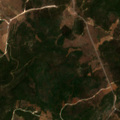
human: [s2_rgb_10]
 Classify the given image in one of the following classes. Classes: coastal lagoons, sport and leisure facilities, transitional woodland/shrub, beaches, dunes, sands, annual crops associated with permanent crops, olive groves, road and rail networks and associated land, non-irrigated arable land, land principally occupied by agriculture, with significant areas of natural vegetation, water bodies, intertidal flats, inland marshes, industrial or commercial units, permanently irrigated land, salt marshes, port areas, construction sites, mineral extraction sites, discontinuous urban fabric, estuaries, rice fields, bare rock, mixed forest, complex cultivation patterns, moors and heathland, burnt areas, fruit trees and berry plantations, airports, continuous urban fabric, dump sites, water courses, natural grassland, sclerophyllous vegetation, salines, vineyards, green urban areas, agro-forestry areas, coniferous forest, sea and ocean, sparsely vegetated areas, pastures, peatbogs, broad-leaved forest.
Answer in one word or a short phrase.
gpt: olive groves, annual crops associated with permanent crops, broad-leaved forest, moors and heathland, transitional woodland/shrub